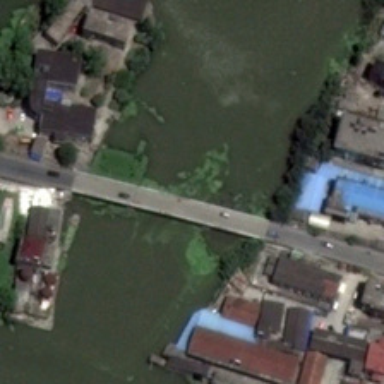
Many buildings and several green trees are in two sides of a river with a bridge over it .